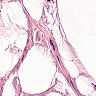
Metastatic tissue present: no